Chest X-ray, PA view. Patient: 47 years old, sex M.
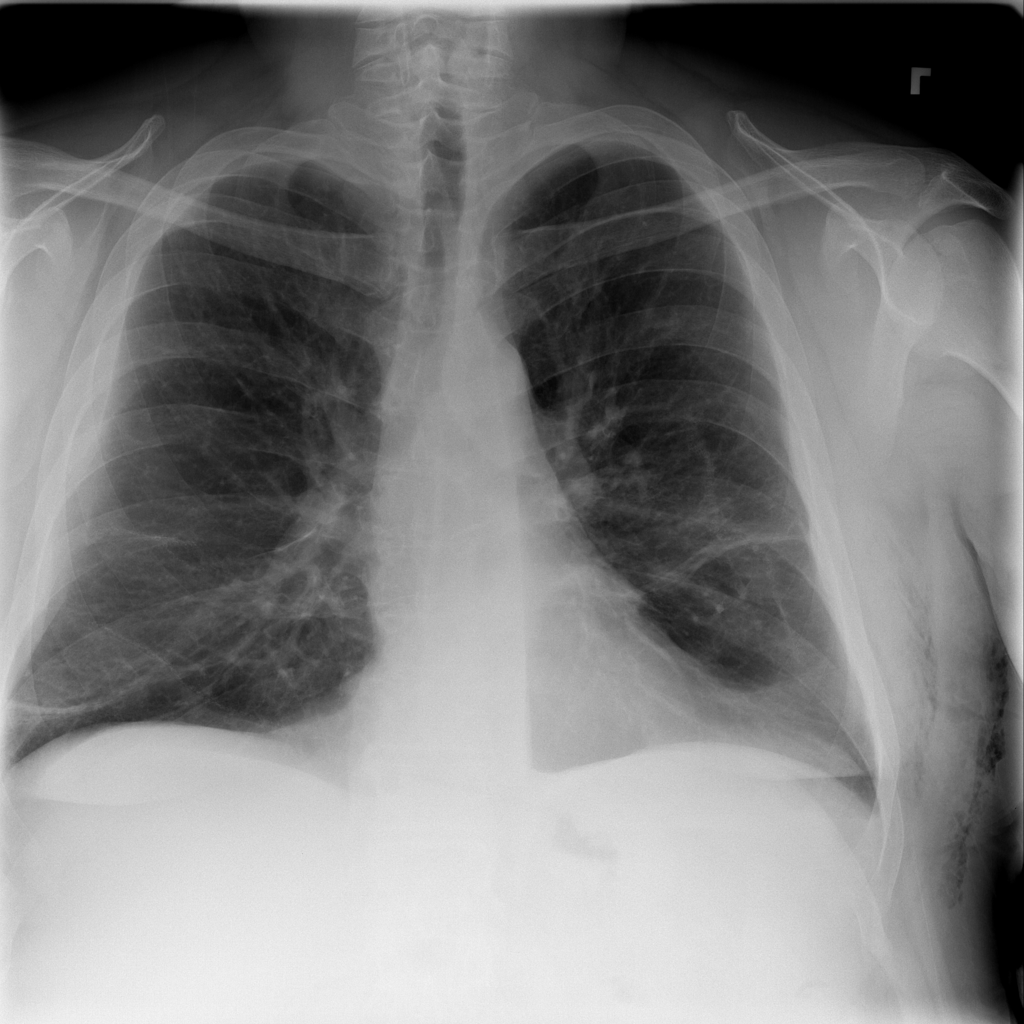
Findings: Atelectasis, Effusion, Emphysema